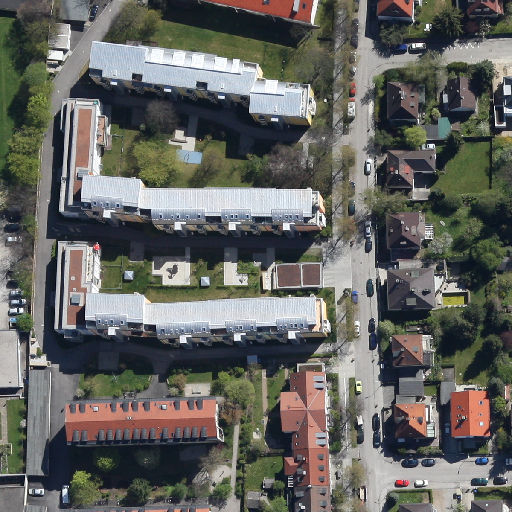
Referring expression: light-duty vehicle in the parking area